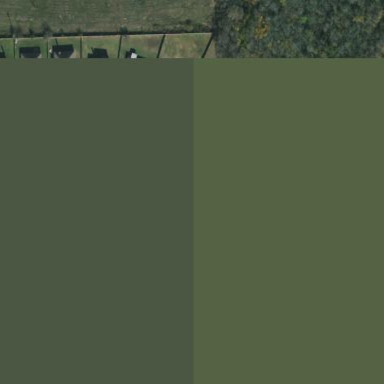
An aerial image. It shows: Grassy plot in green zone.